Question:
Originally I wanted to use Border Layout but you can only use up to 9 boxes from my understanding. Is this true or not?
Also is there something more easier than GridBagLayout yet more flexible than Grid Layout?
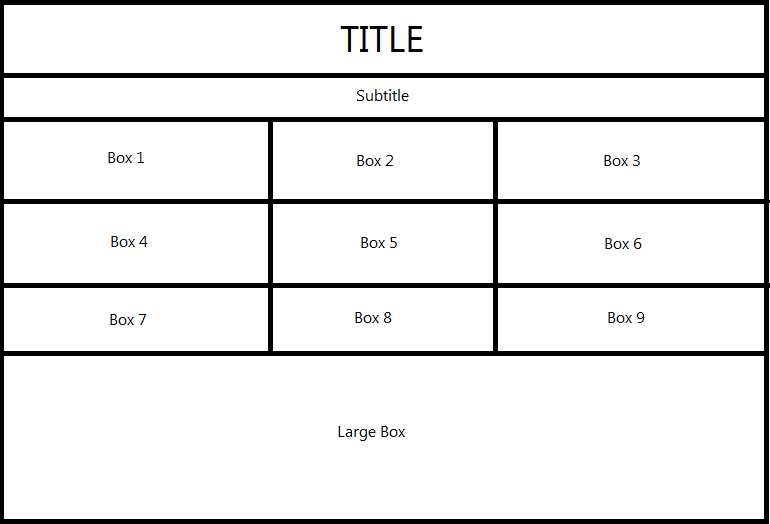
Answer: You can combine 2 border and 1 grid layout.
The outer border layout will contain titlle on north, and other panel with border layout in the center.
The second panel will contain subtitle at north and grid layout with 2 lines only in the center.
The grid layout can contain other grid layout 3*3 for buttons on the upper line and border layout with with large box at the center.
Alternative solution is using 'GridBagLayout'. However you should do some exercises with it to get it working.
Other solution is using 'MigLayout' - the third party open source solution that allows creating any view very simply.